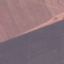
Label: AnnualCrop